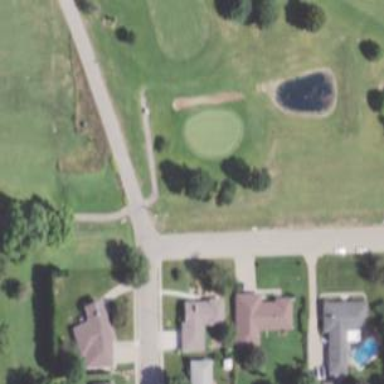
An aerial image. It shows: Golf hole.